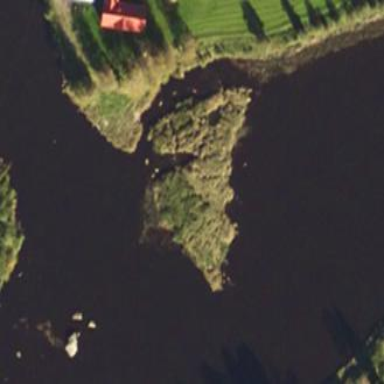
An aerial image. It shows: Islet covered with scrub vegetation.